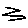
Label: zigzag